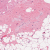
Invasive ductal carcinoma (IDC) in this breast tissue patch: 0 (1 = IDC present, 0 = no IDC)